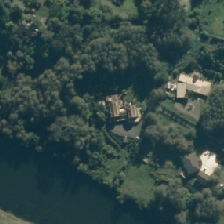
Land cover: urban_build_up